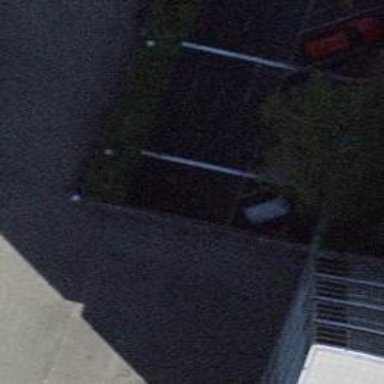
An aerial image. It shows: Driveway tunnel.